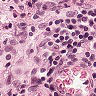
Metastatic tissue present: yes